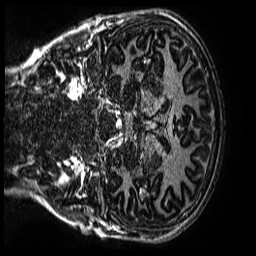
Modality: MP2RAGE
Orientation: coronal
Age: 12
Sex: male
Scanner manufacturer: siemens
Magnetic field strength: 3 T
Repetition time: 4 s
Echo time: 0.00299 s